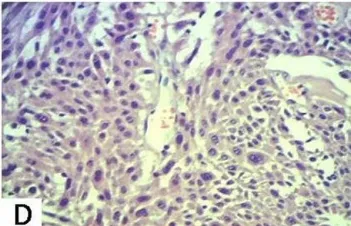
Histopathological examination (hematoxilin-eosin stain,. ; Nests of polyhedral cells forming intercellular bridges and nuclear pleomorphism (100x, 200x.
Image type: pathology (immunostaining)